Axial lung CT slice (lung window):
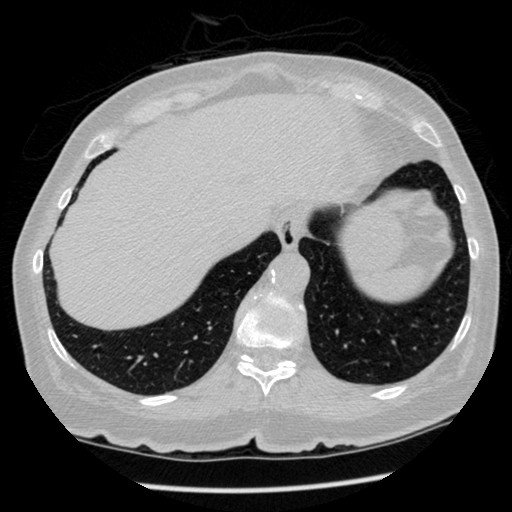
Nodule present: no